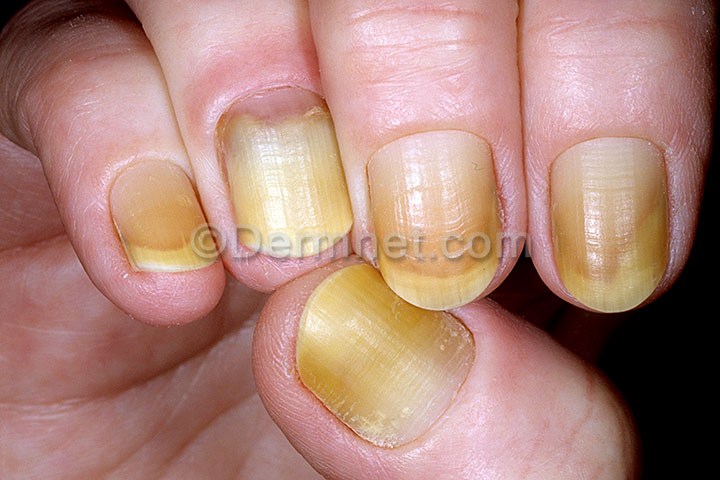
Disease: Nail Fungus and other Nail Disease